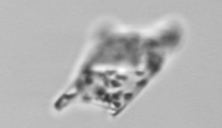
Label: Eucampia